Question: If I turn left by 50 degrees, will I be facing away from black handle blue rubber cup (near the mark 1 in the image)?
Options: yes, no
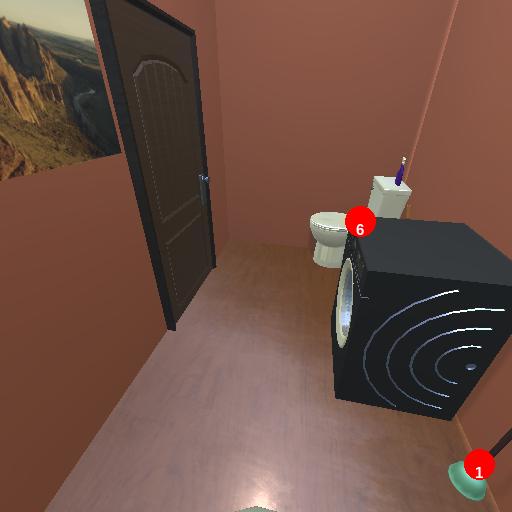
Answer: yes